Question: Given an array I should compute the following sum in linear time:

My most naive implementation is O(n):
'''
sum_ = 0
for i in range(n):
for j in range(n, i, -1):
sum_ += max(arr[i:j]) * (j-i)
'''
I have no idea what to do. I have tried many algorithms but they were at best O(n*log(n)), but I should solve it in linear time. Also, I don't get the idea, is there a mathematical way of just looking at an array and telling the result of the above sum?
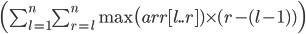
Answer: Keep a stack of (indices of) non-increasing values. So before appending the new value, pop smaller ones. Whenever you pop one, add its contribution to the total.
'''
def solution(arr):
arr.append(float('inf'))
I = [-1]
total = 0
for i in range(len(arr)):
while arr[i] > arr[I[-1]]:
j = I.pop()
a = j - I[-1]
b = i - j
total += (a+b)*a*b//2 * arr[j]
I.append(i)
arr.pop()
return total
'''
<URL>
The bars represent values, larger values are larger bars. The value at 'i' is about to be added. The light grey ones come later. The green ones are on the stack. The brown ones already don't play a role anymore. First the one at 'i-1' gets popped, but that's less informative. Then the one at 'j' gets popped. It dominates the range between 'I[-1]' and 'i': it's the maximum in all subarrays in that range that contain it. These subarrays contain 'j' as well as '0' to 'a-1' more elements to the left and '0' to 'b-1' more elements to the right. That's 'a*b' subarrays and their average length is '(a+b)/2'.
I temporarily append to the values so it works as a sentinel on the left (avoids an extra check in the 'while' condition) and as a cleaner at the end (it causes all remaining values to get popped from the stack). Non-Python-coders: Python supports negative indexes, '-1' means "last element" (1st from the end).
Correctness test with random lists of 500 values (<URL>:
'''
import random
def reference(arr):
n = len(arr)
return sum(max(arr[L : R+1]) * (R - (L-1))
for L in range(n)
for R in range(L, n))
for _ in range(5):
arr = random.choices(range(10000), k=500)
expect = reference(arr)
result = solution(arr)
print(result == expect, result)
'''
Sample output (results for five lists, 'True' means it's correct):
'''
True 207276773131
True 208127393653
True 208653950227
True 208073567605
True 206924015682
'''